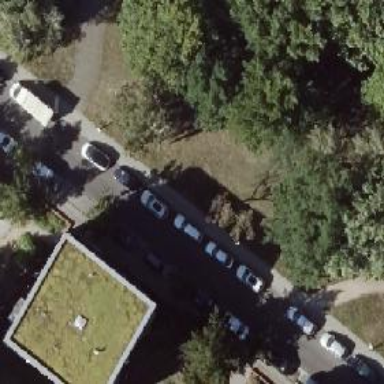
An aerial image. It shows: Flat-roofed apartment building.